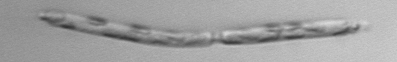
Label: Eucampia_morphytype1